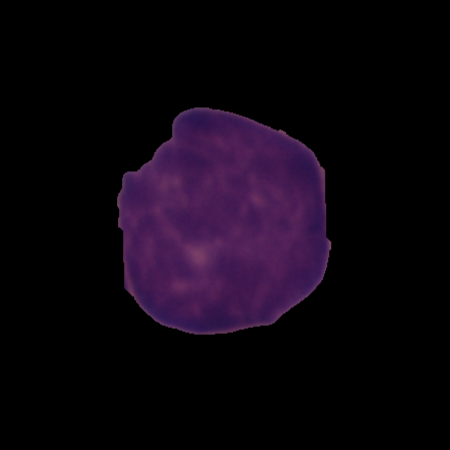
Label: cancer